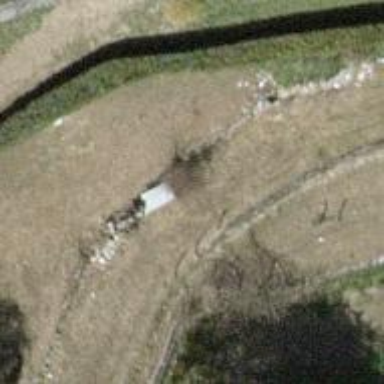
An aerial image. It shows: Retaining wall.